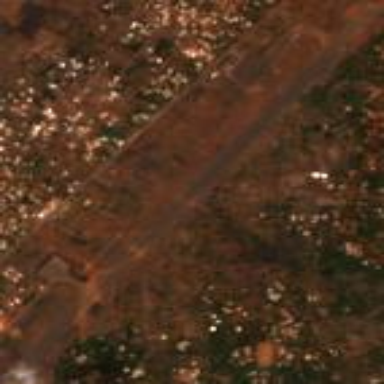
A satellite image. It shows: Paved runway at the airport area.